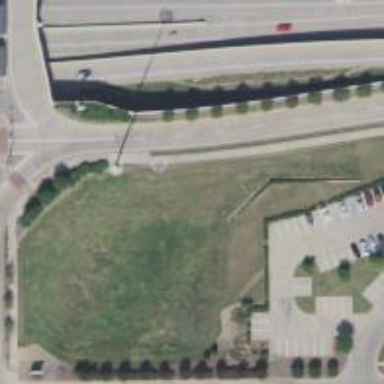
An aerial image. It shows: Frontage road that is classified as secondary link.